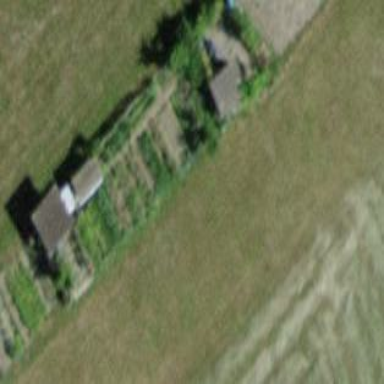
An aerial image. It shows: Area designated for allotments.